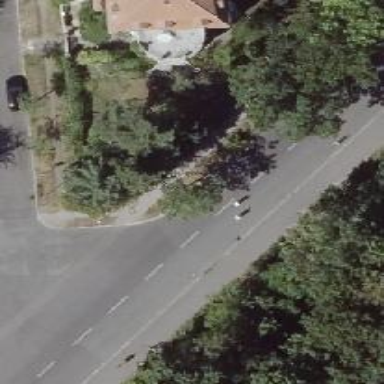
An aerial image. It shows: Residential road with asphalt surface. There are sidewalks on both sides and parking lane on the right.